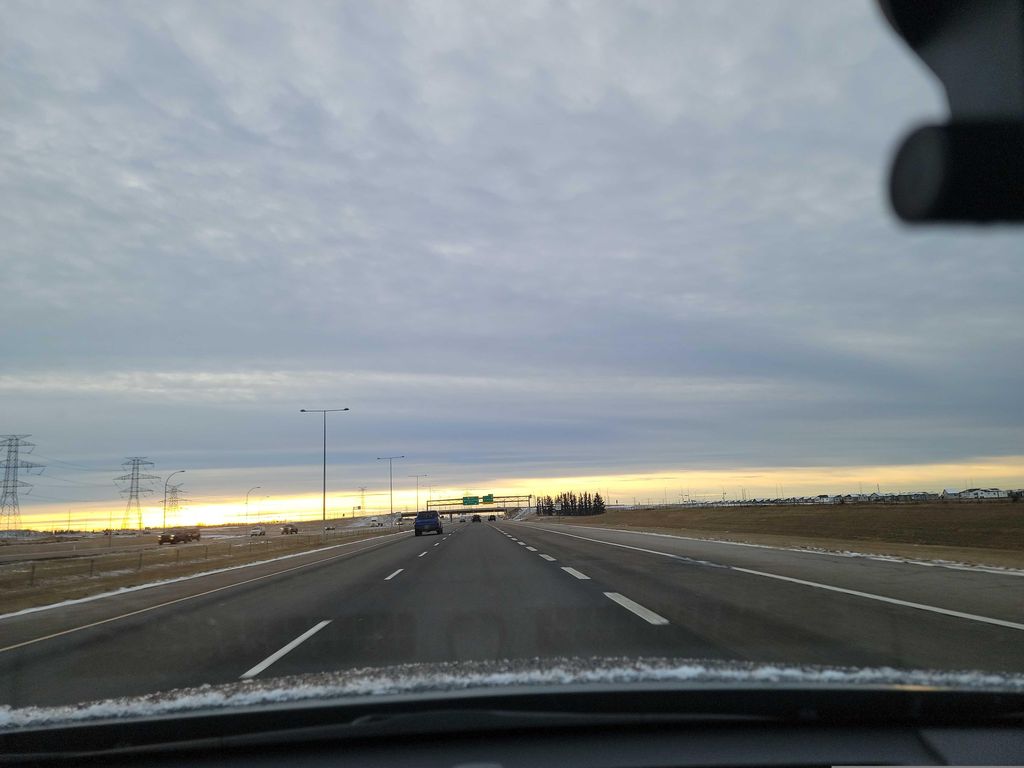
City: edmonton